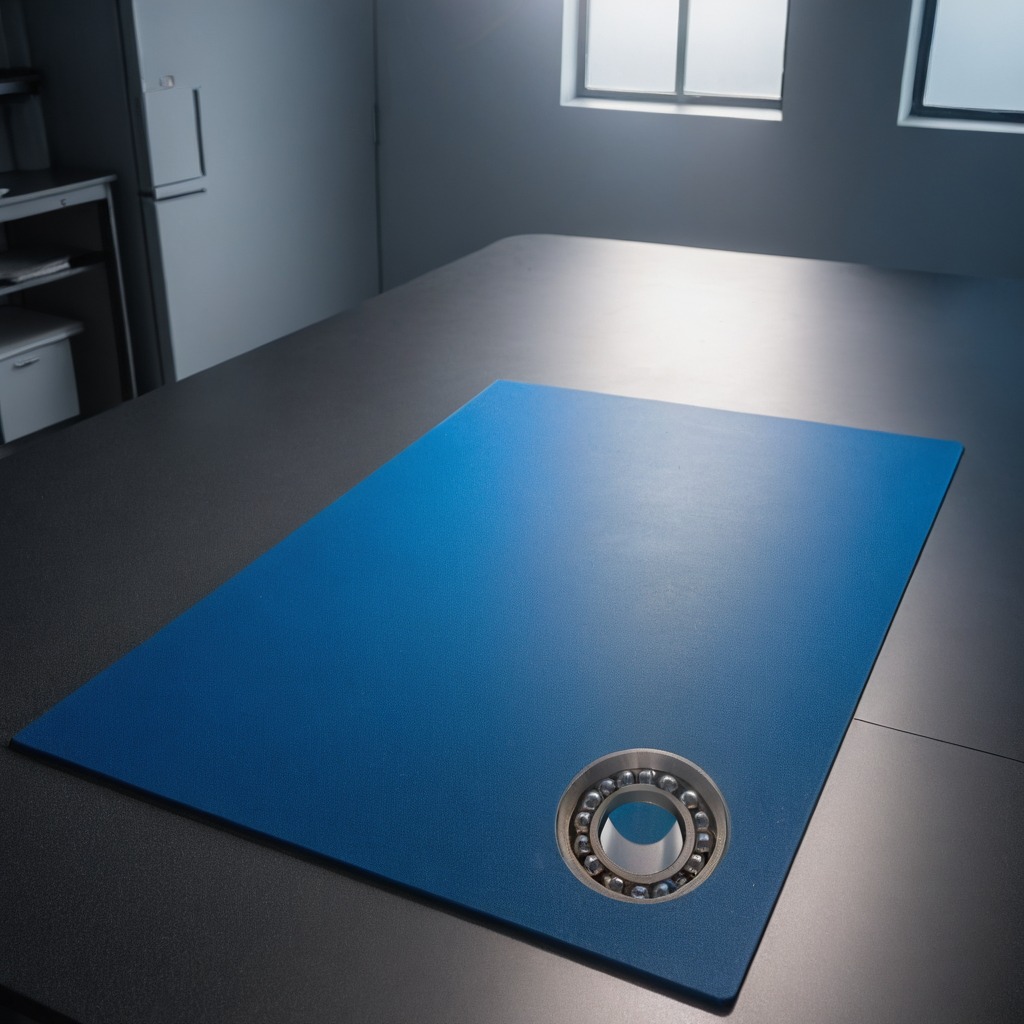
A metal ball bearing lies on the clean granite tabletop covered with a blue rubber mat inside a workshop under bright overhead lighting crisp shadows high clarity worn but beneath the mat